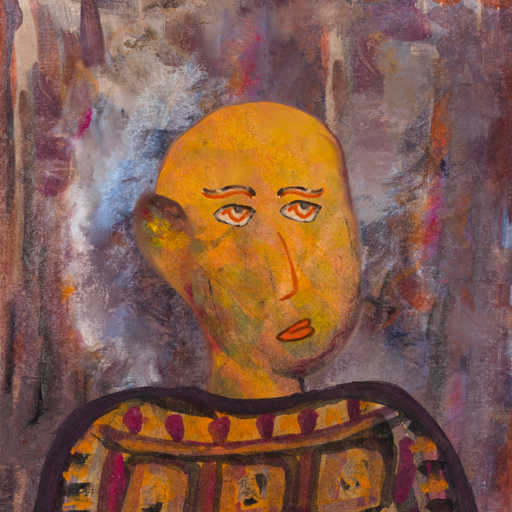
Background: Hypocrite, Head And Neck Side: Gypsy_Mother, Face Side: Experience, Bust: Doll, Hair Side: Blank, Head Accessory: Blank, Second Necklace: Blank, Necklace: Blank, Baby: Blank